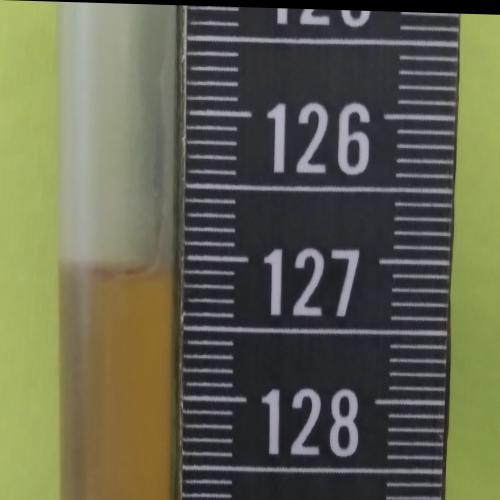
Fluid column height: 127.1 cm